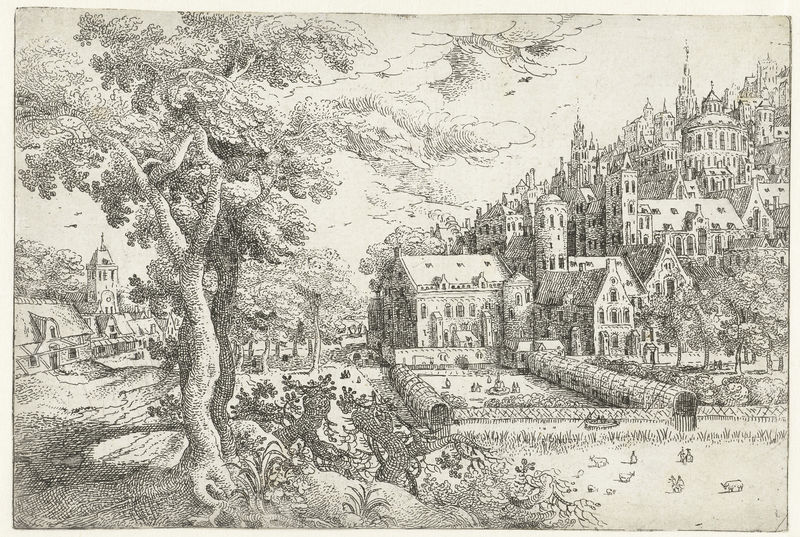
Titel: Landschap met stad tegen een heuvel
Standort: Amsterdam
Institution: Rijksmuseum
Schlagwörter: maison, gravure, arbre, ciel, ville, esquisse, dessin, nuage, église, chateau, parc, lithographie, batiment, conte, burin, pointe sèche, enchantement